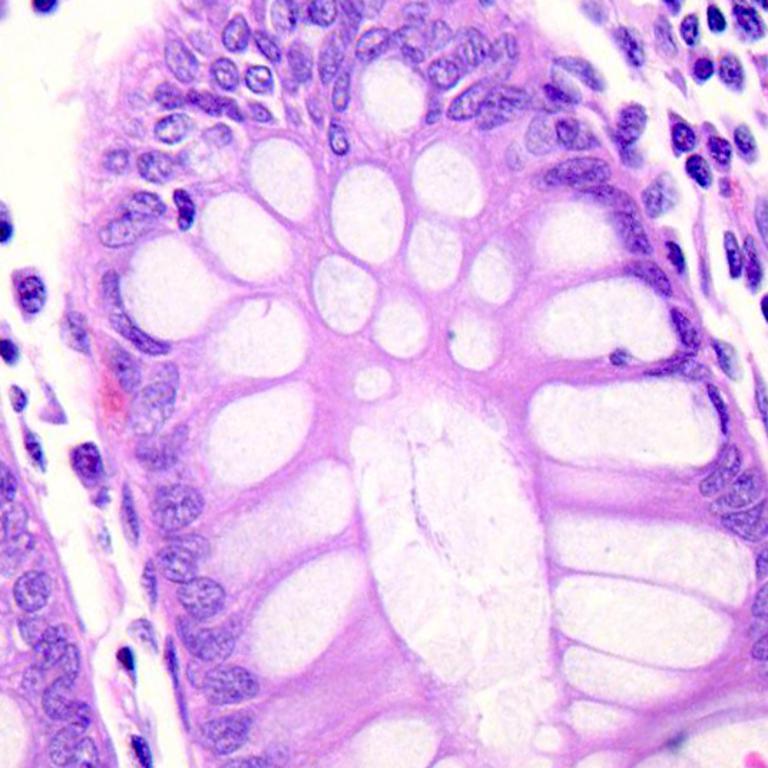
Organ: colon
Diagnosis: benign